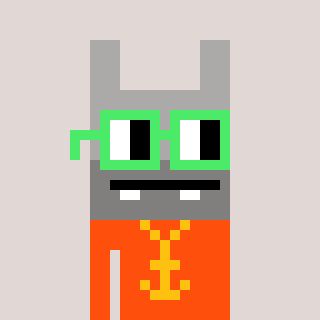
a pixel art character with square light green glasses, a rabbit-shaped head and a orange-colored body on a warm background